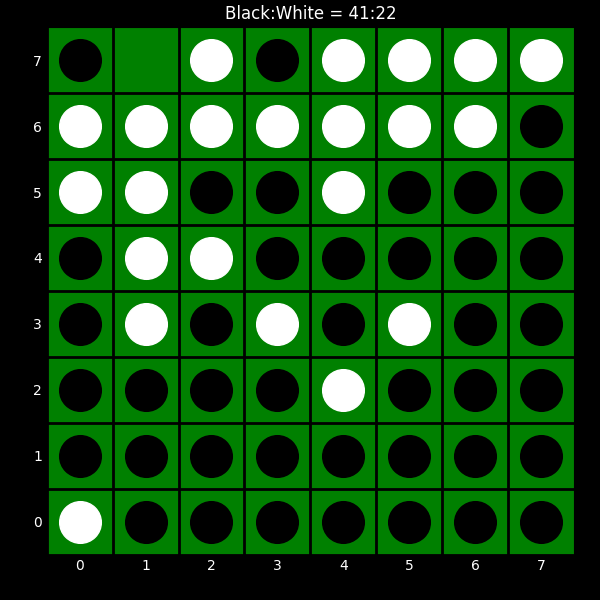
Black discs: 41
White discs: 22